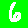
Digit: 6